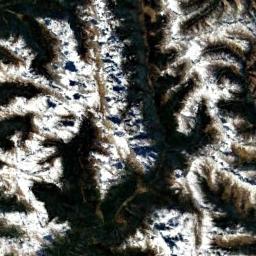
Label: snowberg